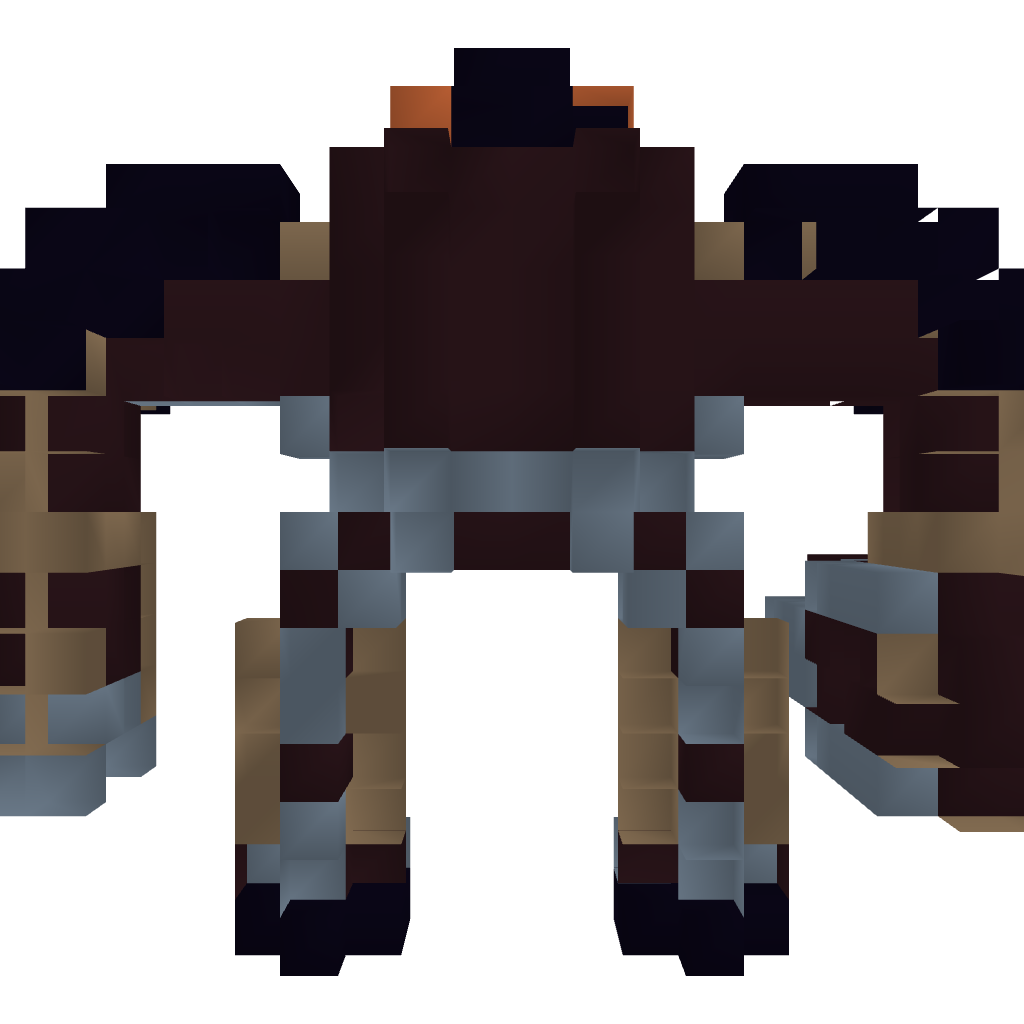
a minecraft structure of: Series A Mech 3